Question: I am merging multiple cubes into different block shapes with 'three.js' using 'THREE.GeometryUtils.merge'. I want to make these block shapes transparent, but when it's transparent you can see that it's multiple cubes stuck together like this:

How do I make my merged cubes transparent without rendering the inside edges? (how do I remove the inner faces?)
My code that merges the cubes:
'''
geometry = new THREE.CubeGeometry(STEP_SIZE, STEP_SIZE, STEP_SIZE);
for (i = 0; i < shape.length; i++) {
tmpGeometry = new THREE.Mesh(new THREE.CubeGeometry(STEP_SIZE, STEP_SIZE, STEP_SIZE));
tmpGeometry.position.x = STEP_SIZE * shape[i].x;
tmpGeometry.position.y = STEP_SIZE * shape[i].y;
THREE.GeometryUtils.merge(geometry, tmpGeometry);
}
block = new THREE.Mesh(geometry, new THREE.MeshBasicMaterial({ color: 0x0000ff, opacity: 0.5, transparent: true }));
'''
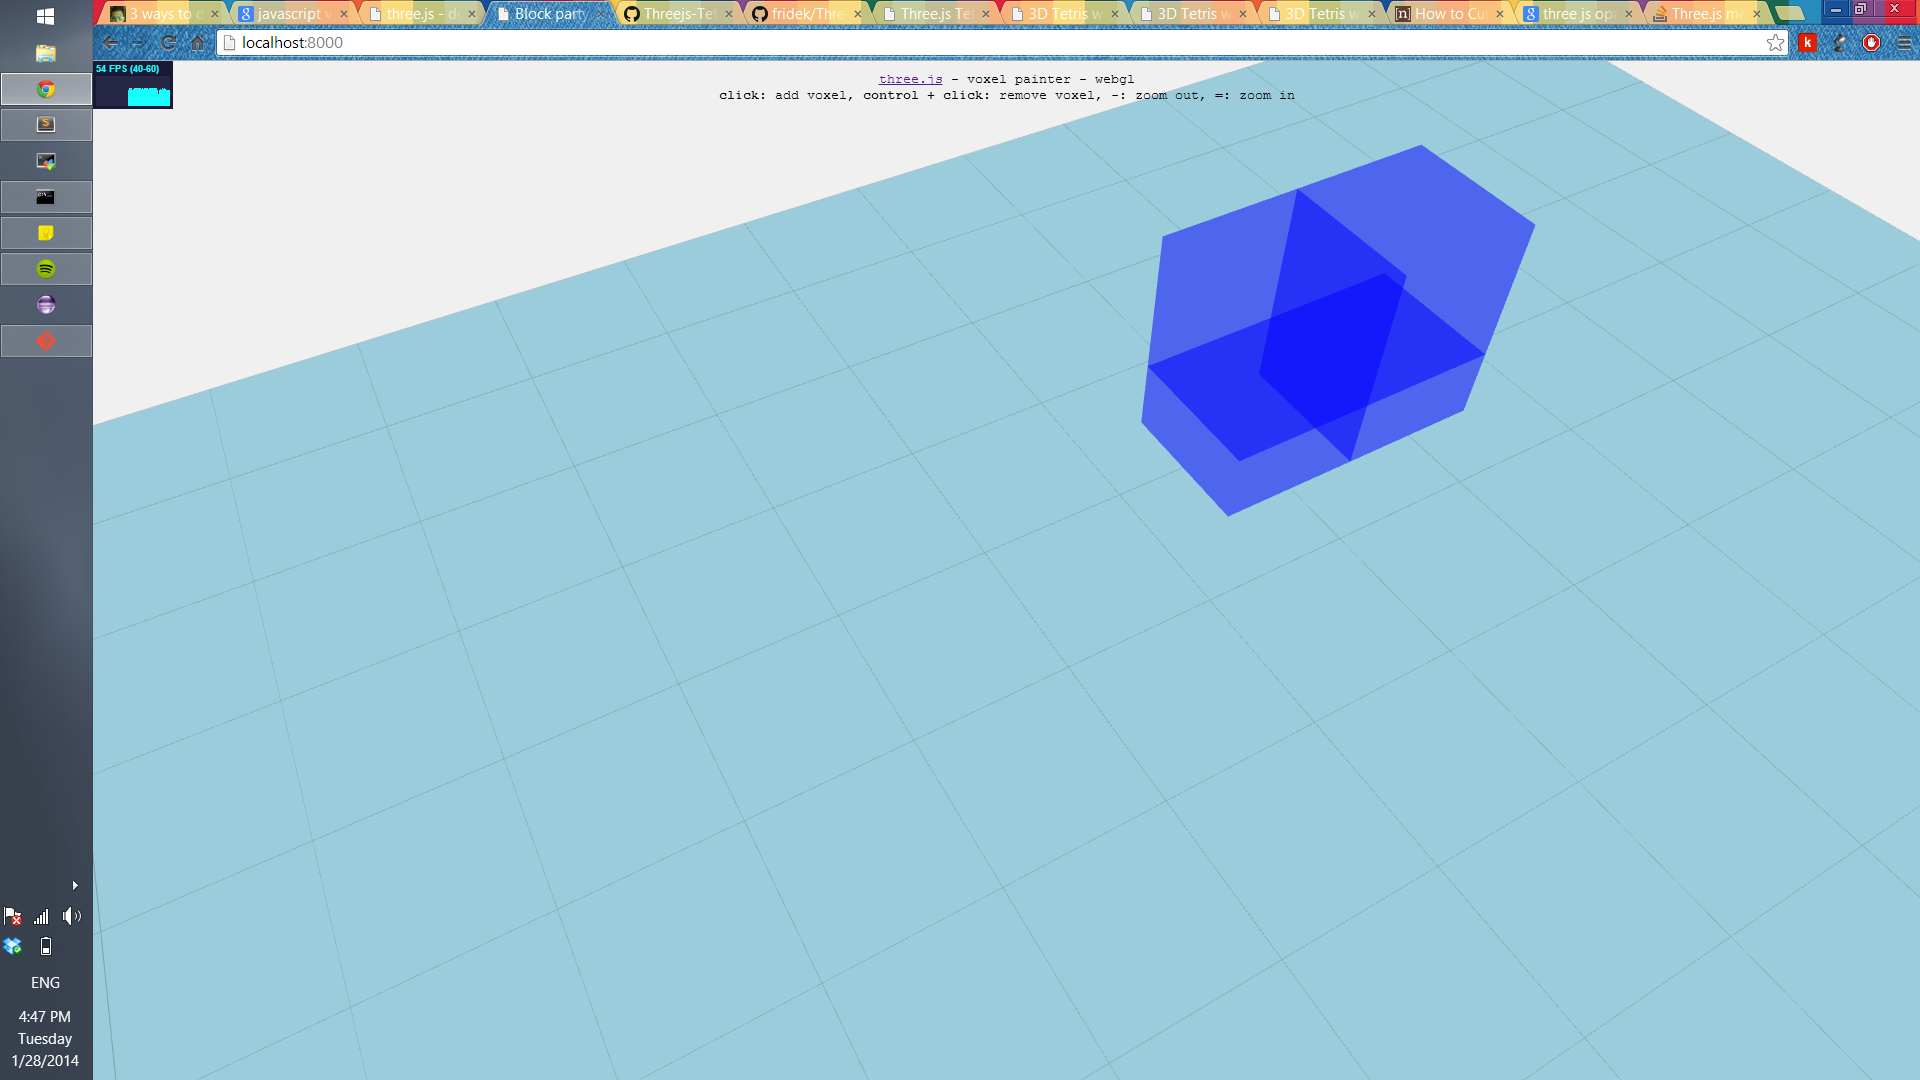
Answer: After some experimenting I finally got what I wanted. Hope this will help other people.
I go through each face of the block and raycast the block itself using the face's centroid and inverted normal (so that the normal points inward). If it intersects with another face that's part of the block, we know that that face is an inner face and we can go ahead and remove it.
'''
// block is a Three.Mesh object
function removeInternalFaces(block) {
var geometry = block.geometry;
var face;
var toDelete = [];
var blockRaycaster = new THREE.Raycaster();
// raycast itself from the center of each face (negated normal), and whichever face gets intersected
// is an inner face
for (i = 0; i < geometry.faces.length; i++) {
face = geometry.faces[i];
if (face) {
normal = face.normal.clone();
normal.negate();
blockRaycaster.set(face.centroid, normal);
intersects = blockRaycaster.intersectObject(block);
for (j = 0; j < intersects.length; j++) {
toDelete.push(intersects[j].faceIndex);
}
}
}
// actually delete them
for (i = 0; i < toDelete.length; i++) {
delete geometry.faces[toDelete[i]];
}
geometry.faces = geometry.faces.filter( function(v) { return v; });
geometry.elementsNeedUpdate = true; // update faces
}
'''